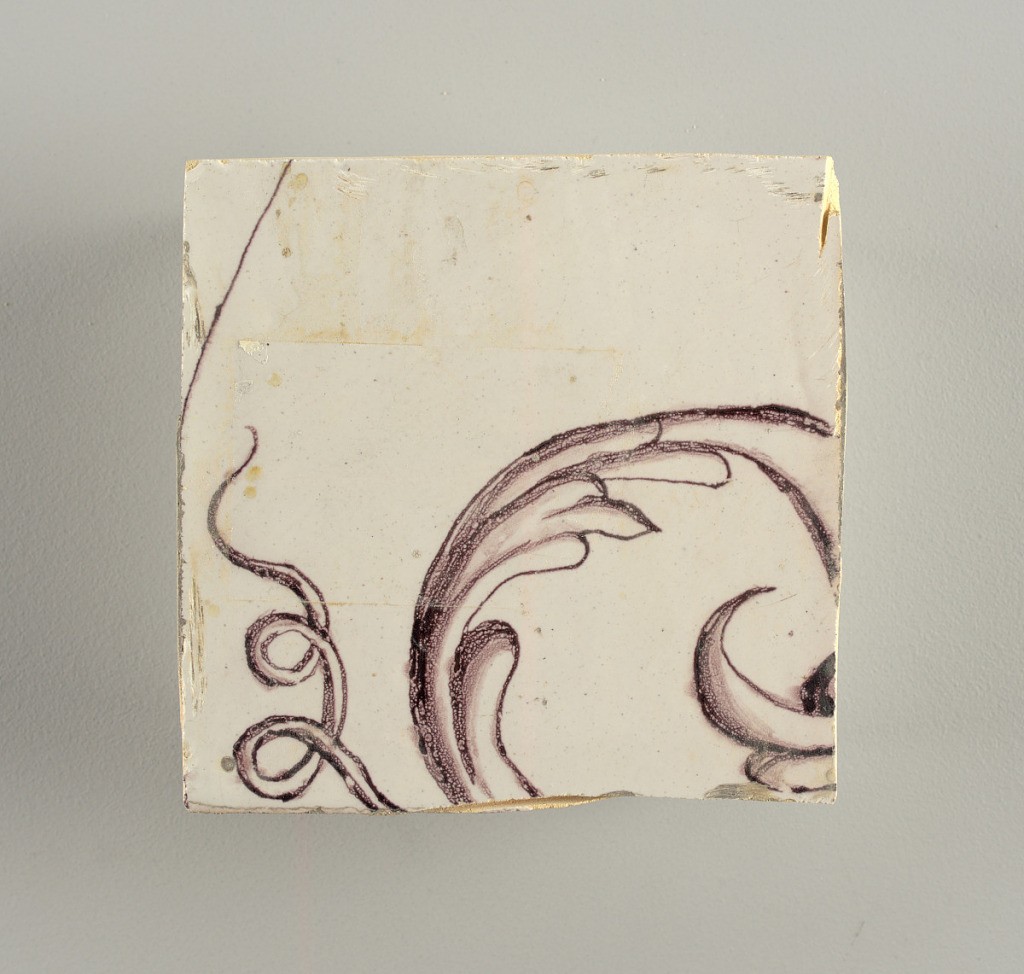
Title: Wall facing
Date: ca. 1725
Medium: tin-glazed earthenware, underglaze
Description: Running design for a frieze or a dado, composed of scrolls of foliage and strapwork, and four repeating motifs--a seated woman in a small upright oval medallion, a putto seated on a rocailled base, and strapwork in axial pattern.  The various panels, A to F, show various repeats of the same design, all being five tiles high and a varying number of tiles wide.